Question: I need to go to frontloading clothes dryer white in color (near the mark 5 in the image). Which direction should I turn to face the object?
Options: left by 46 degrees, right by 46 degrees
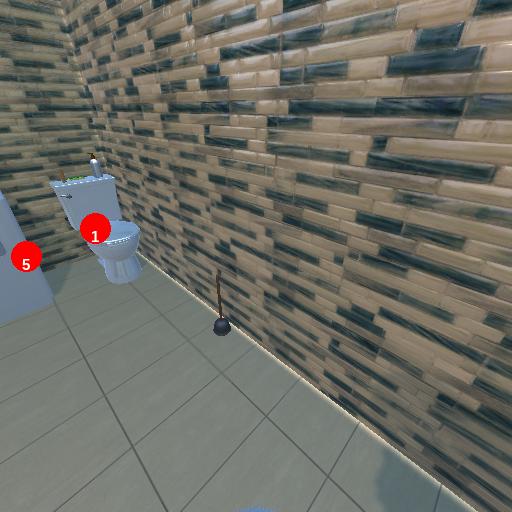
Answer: left by 46 degrees